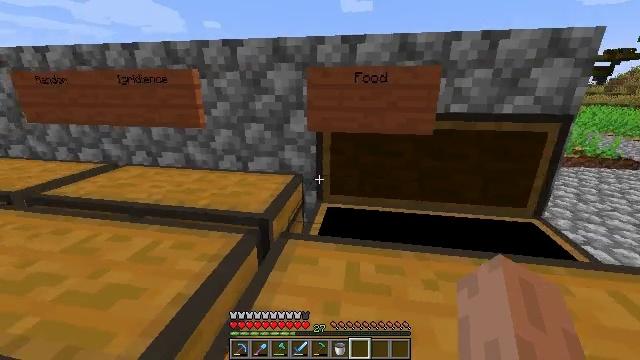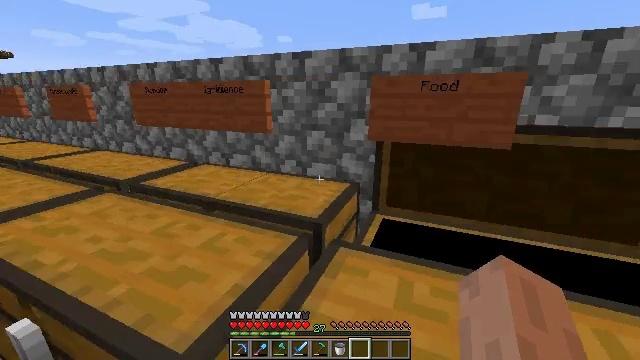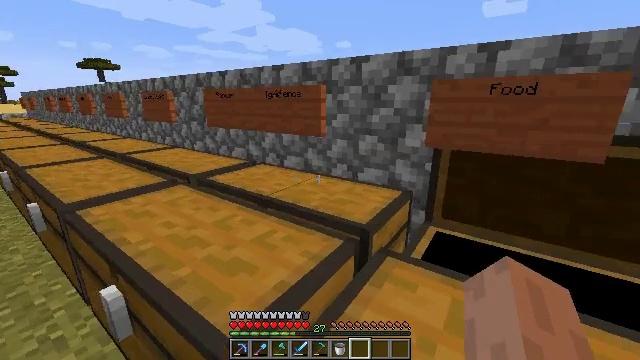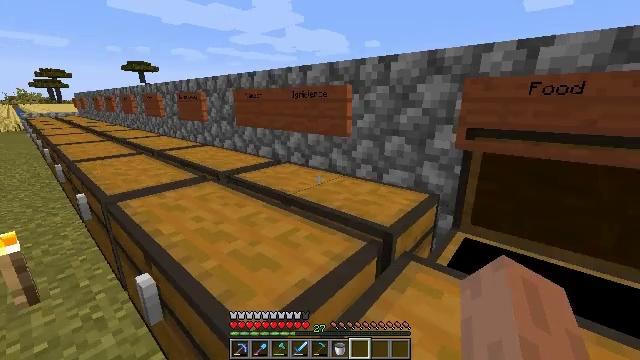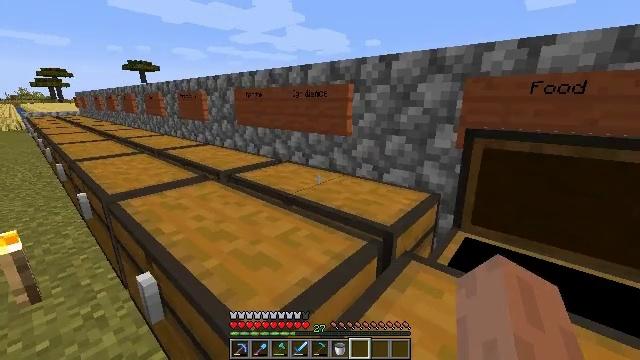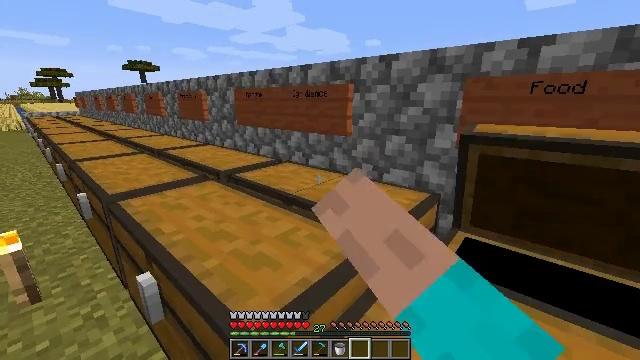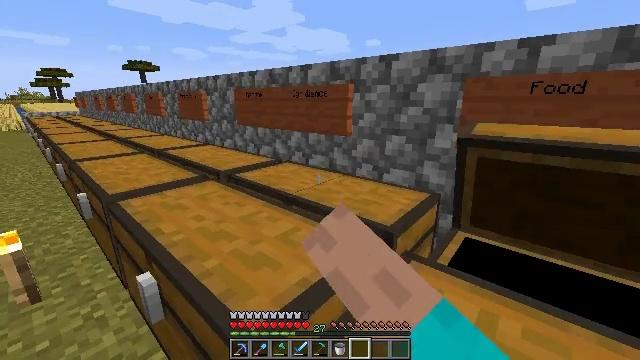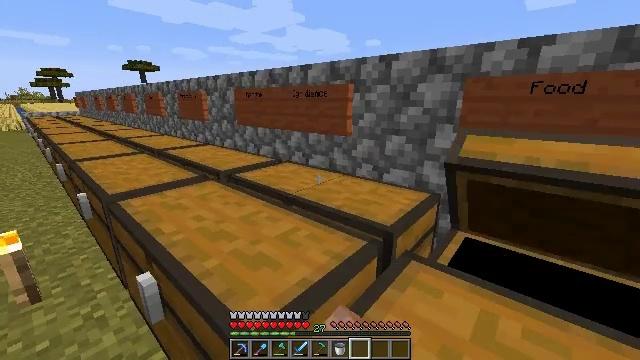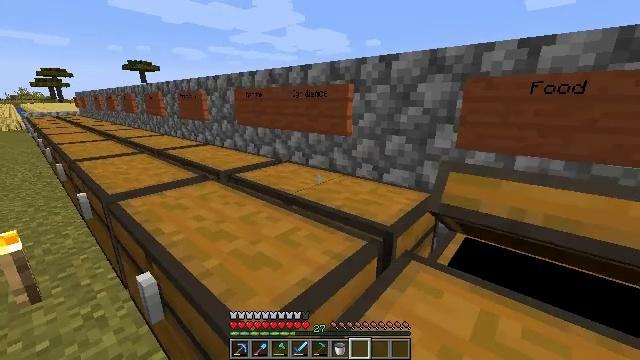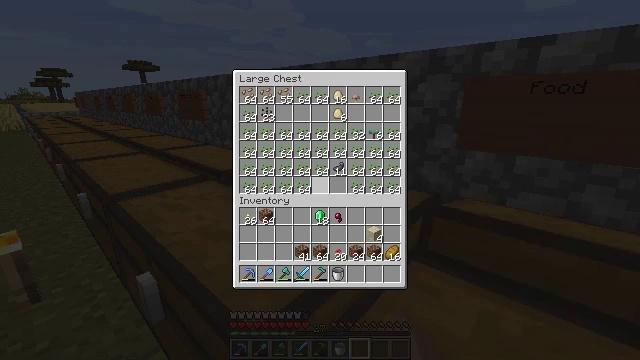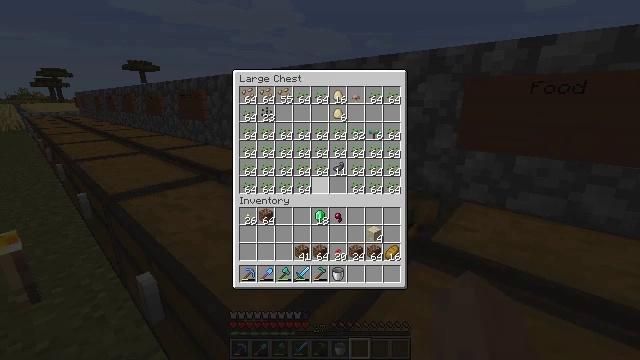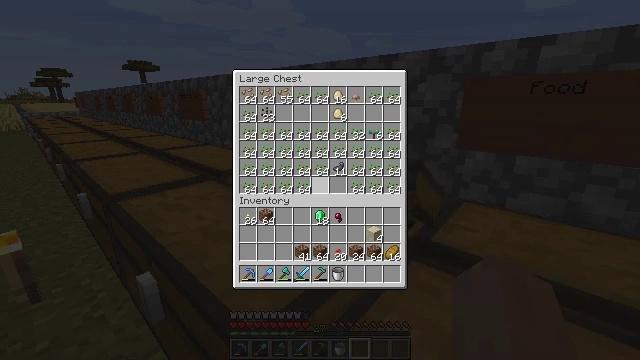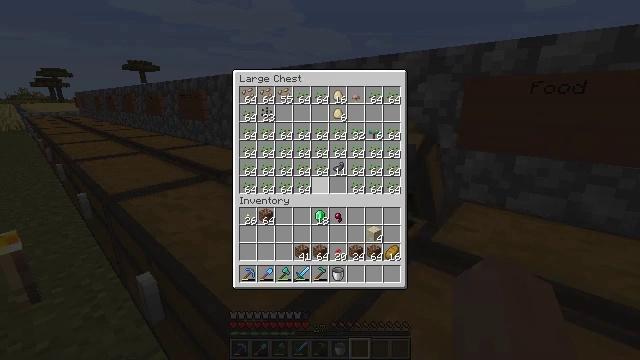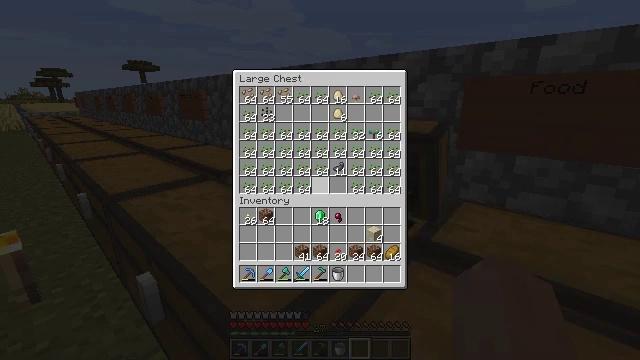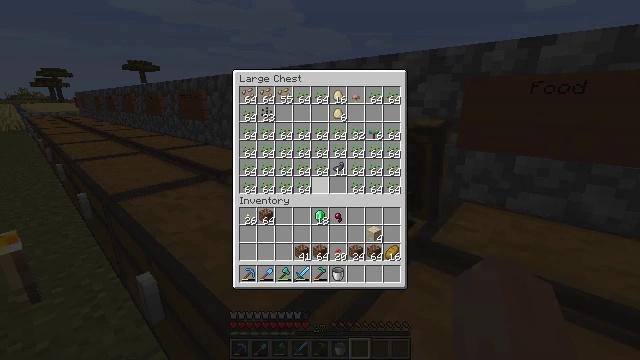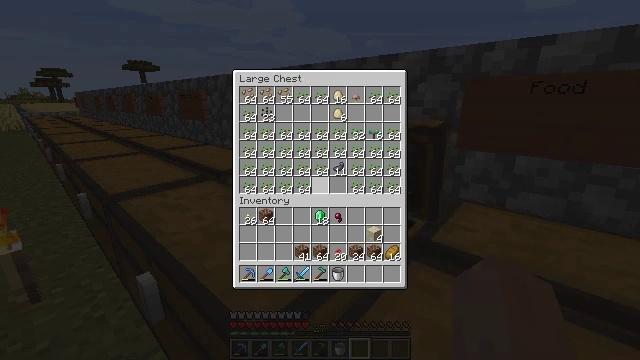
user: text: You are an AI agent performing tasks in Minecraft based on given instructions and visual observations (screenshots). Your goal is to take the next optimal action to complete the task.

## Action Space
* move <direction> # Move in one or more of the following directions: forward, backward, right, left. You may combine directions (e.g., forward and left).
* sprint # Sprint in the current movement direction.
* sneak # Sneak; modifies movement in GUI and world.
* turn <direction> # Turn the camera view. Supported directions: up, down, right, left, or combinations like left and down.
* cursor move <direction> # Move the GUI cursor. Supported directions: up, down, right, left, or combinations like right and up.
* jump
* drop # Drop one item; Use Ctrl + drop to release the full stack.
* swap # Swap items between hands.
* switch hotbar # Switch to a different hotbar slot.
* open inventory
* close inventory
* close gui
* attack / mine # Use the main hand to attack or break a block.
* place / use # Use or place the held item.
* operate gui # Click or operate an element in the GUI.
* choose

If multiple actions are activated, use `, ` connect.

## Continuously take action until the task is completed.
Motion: motion action
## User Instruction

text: Gather a pumpkin block.
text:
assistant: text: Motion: turn left and up
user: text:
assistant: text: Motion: turn left
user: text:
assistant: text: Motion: turn left
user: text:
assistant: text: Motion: use / place
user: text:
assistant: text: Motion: use / place
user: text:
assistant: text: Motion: use / place
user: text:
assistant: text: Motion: use / place
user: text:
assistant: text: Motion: no_op
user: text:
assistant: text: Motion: no_op
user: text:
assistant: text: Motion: no_op
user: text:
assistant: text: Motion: no_op
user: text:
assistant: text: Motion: no_op
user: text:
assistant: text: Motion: no_op
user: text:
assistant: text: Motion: no_op
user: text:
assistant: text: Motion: no_op
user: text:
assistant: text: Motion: no_op
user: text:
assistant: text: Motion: no_op
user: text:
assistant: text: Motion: no_op
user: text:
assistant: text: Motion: no_op
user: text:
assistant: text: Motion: no_op
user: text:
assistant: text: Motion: no_op
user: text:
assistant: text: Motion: turn left
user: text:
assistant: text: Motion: turn left and down
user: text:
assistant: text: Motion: turn left and down
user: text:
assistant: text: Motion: turn left and down
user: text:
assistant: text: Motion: turn left, use / place
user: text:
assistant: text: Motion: use / place
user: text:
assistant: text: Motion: use / place
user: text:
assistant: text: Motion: use / place
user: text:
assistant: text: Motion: use / place